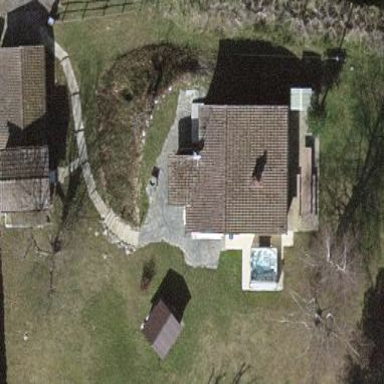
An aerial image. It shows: Simple house.